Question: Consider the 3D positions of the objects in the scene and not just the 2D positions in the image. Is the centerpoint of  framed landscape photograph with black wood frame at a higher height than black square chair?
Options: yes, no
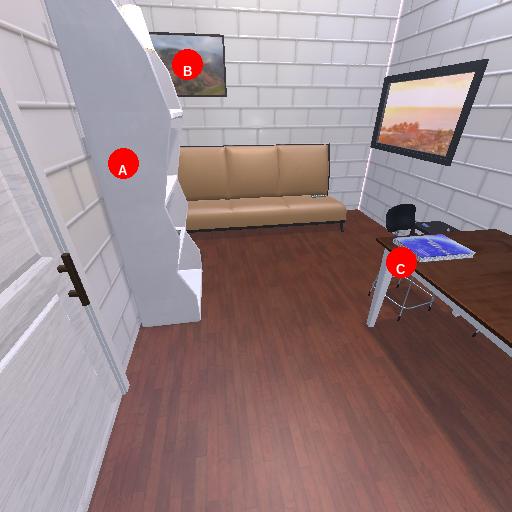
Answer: yes